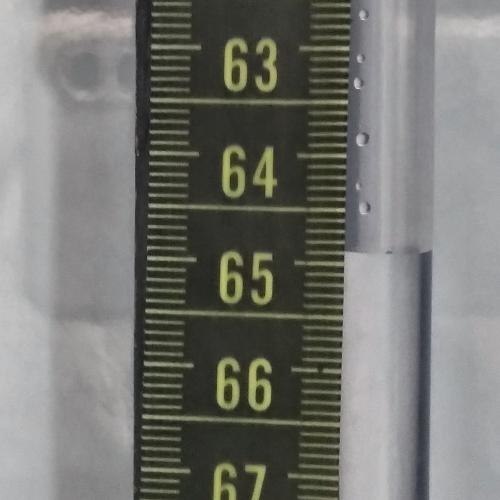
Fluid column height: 64.9 cm